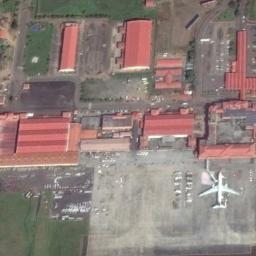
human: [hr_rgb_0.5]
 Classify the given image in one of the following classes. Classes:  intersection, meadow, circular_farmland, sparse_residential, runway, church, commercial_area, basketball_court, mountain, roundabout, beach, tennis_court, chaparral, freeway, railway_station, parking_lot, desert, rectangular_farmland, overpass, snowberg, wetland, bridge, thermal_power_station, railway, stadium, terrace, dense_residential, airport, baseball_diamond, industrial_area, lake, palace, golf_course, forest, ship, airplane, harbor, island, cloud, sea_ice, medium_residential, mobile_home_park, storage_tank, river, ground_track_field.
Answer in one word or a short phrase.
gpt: airplane